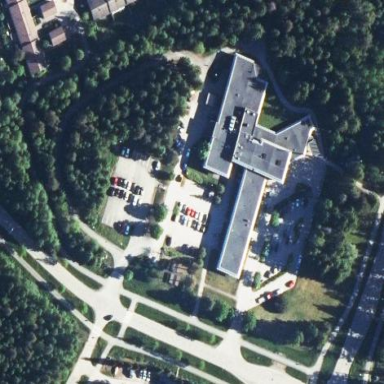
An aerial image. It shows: Hospital.